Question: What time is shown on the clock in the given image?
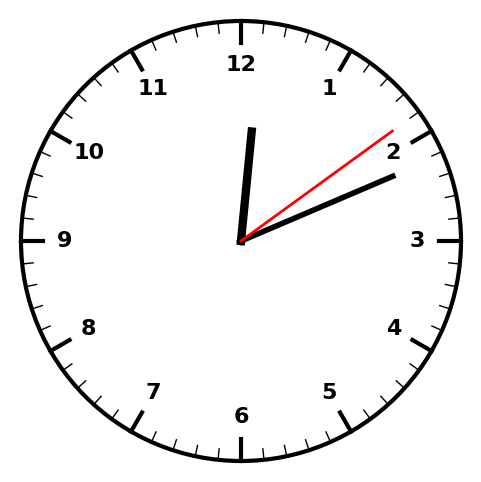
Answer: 12:11:09